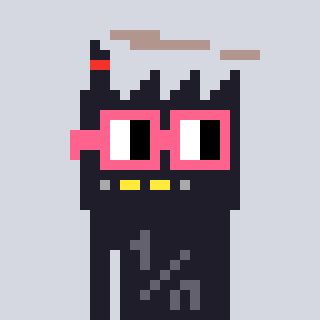
a pixel art character with square pink glasses, a factory-shaped head and a grayscale-colored body on a cool background